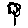
Label: flower